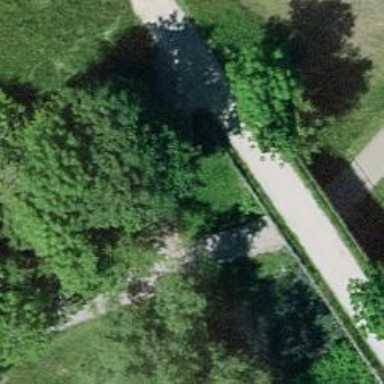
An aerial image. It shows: Cycleway.